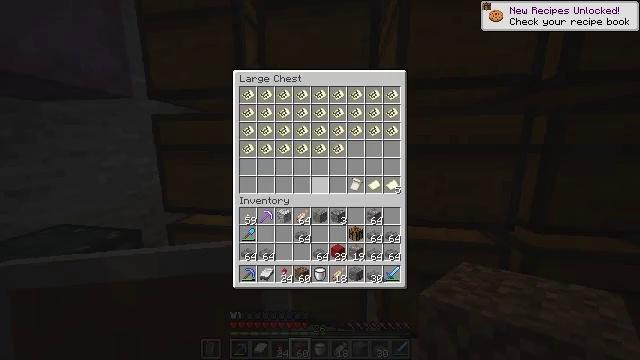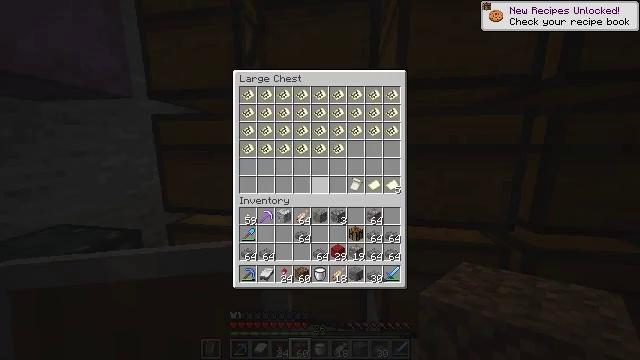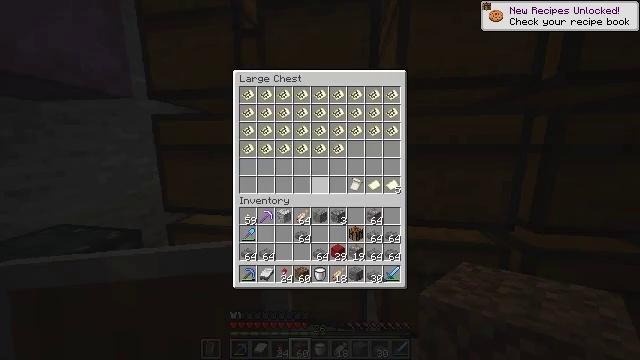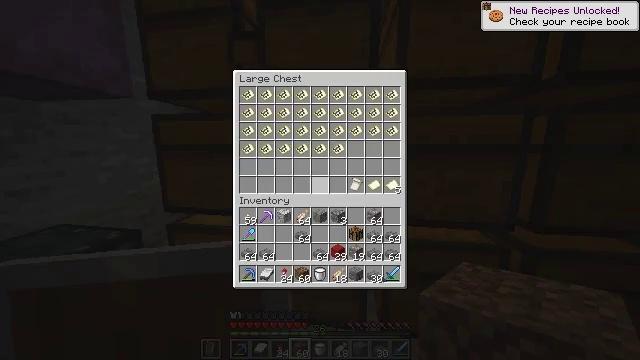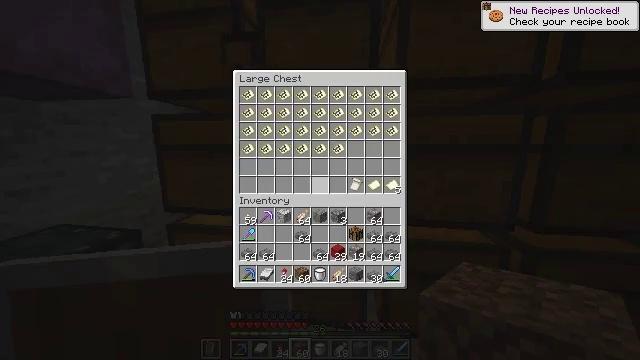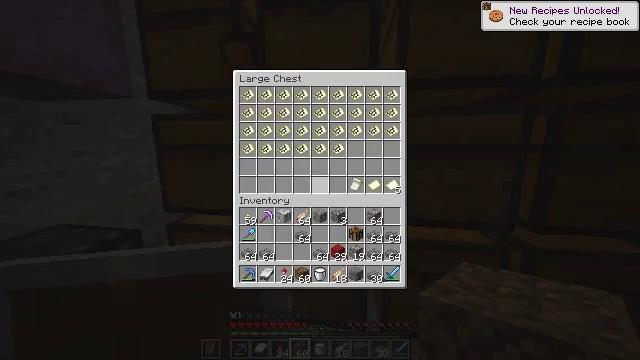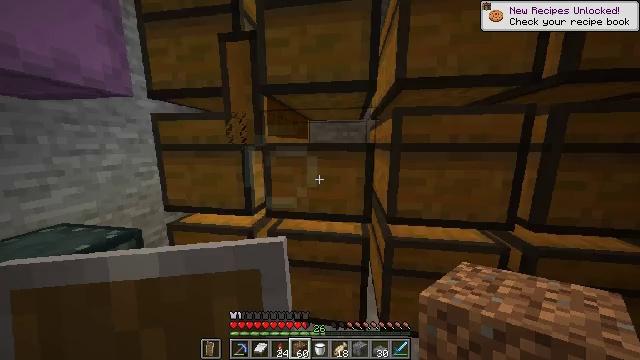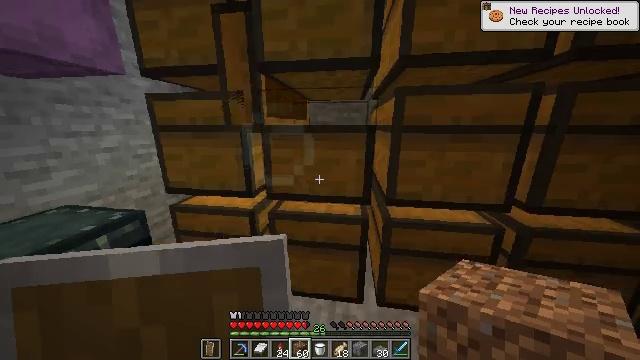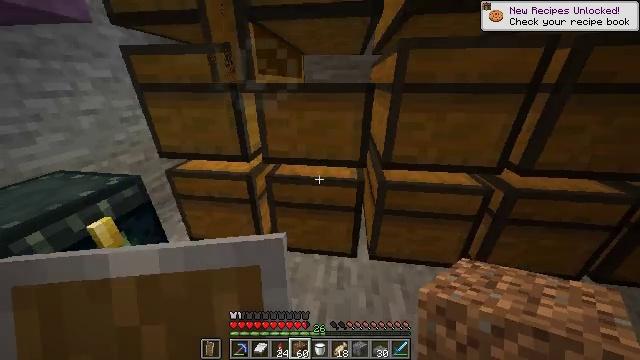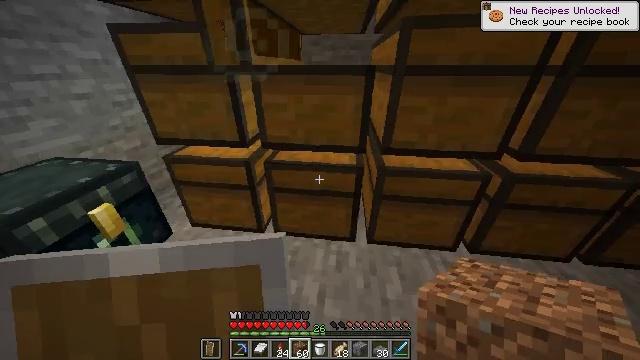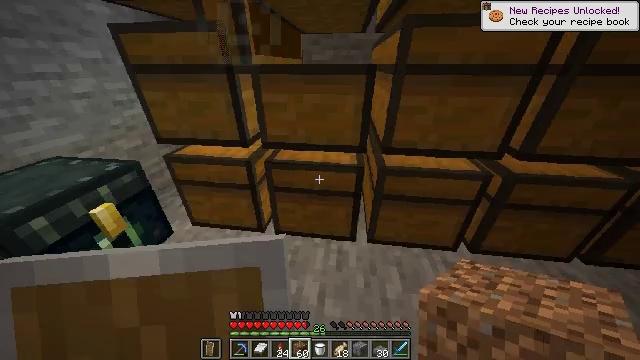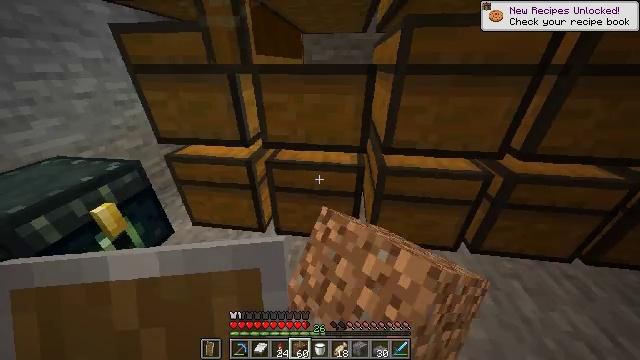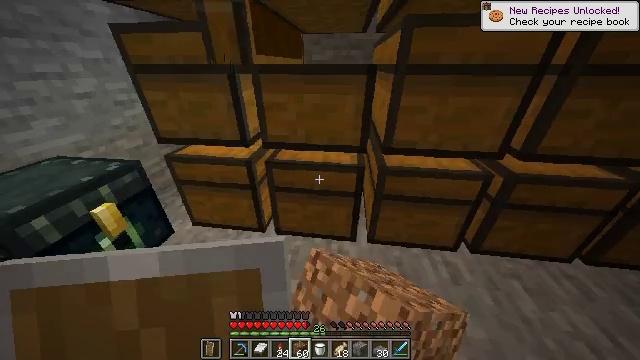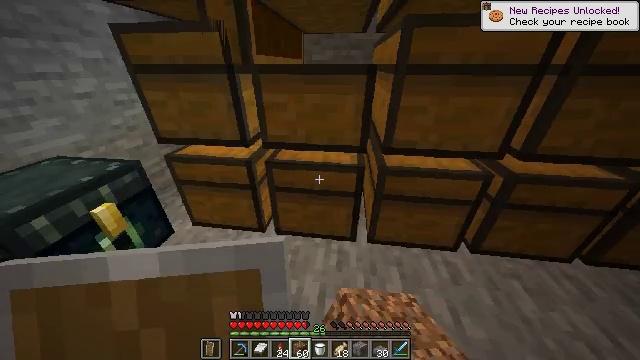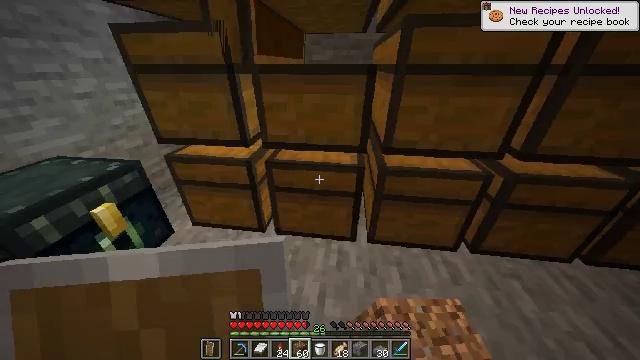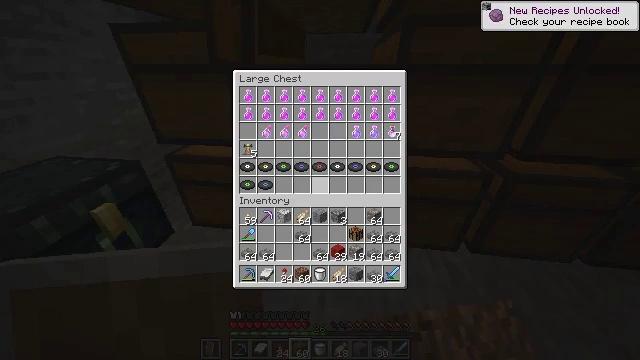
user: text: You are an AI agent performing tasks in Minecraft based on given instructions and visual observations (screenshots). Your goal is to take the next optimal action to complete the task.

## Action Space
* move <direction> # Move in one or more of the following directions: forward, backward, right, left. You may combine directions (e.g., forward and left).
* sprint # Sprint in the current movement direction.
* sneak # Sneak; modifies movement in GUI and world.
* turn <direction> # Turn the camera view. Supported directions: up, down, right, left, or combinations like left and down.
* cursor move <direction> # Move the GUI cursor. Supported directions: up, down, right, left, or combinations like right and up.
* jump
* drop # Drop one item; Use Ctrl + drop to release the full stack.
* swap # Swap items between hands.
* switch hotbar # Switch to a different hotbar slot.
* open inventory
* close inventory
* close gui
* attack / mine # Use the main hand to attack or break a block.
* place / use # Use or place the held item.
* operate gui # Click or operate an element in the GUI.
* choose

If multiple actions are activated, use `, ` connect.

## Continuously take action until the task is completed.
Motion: motion action
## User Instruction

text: Form clay in the crafting menu.
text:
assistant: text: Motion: no_op
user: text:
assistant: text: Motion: no_op
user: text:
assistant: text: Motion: no_op
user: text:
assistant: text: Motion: no_op
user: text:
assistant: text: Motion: no_op
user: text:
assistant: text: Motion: no_op
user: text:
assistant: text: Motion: turn down, close gui
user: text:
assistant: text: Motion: turn right and down
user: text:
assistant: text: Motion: turn down
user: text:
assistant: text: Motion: use / place
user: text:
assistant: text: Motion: use / place
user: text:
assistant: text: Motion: no_op
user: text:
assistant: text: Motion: no_op
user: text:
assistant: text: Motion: no_op
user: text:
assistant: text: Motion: open gui
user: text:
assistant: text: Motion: no_op
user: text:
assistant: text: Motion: no_op
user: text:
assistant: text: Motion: no_op
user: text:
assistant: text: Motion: no_op
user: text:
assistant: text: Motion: no_op
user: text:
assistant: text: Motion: no_op
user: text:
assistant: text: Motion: no_op
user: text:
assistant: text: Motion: no_op
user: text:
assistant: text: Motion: no_op
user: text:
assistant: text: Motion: close gui
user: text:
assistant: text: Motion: turn right, open inventory
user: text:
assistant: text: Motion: turn right
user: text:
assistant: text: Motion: turn right
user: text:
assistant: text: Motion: use / place
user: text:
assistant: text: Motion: use / place